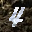
Label: 4